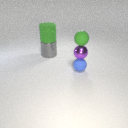
large green rubber cylinder above large gray metal cylinder